Question: I am using Word.Interop in c# to inject data into a word document whch serves as a template for me.
This document has a table I wish to fill.
like this:

I am inserting the text like this (simpilified):
'''
String text = "1" + " " + "2" + " " ; //Etc..
'''
But this is not working.
Any idea how I should do it?
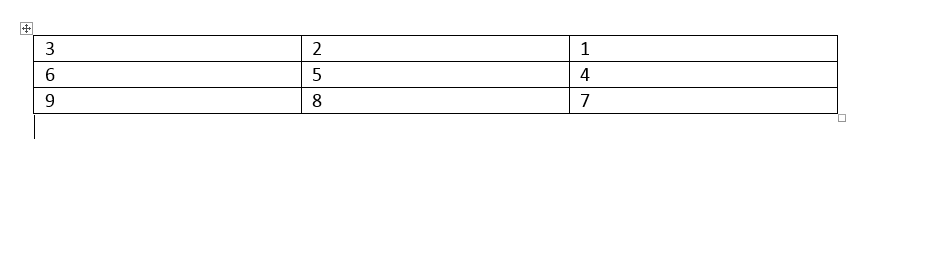
Answer: This will not work. If you want to create a new table in a word document, set a bookmark in the document where you want the table to be created, then create the table as described here:
<URL>
If you have an existing fixed table in the document, place custom document properties in the cells, then set their values like this:
'''
thedocument.CustomDocumentProperties["NameOfTheCustomProperty"].Value = 1;
'''